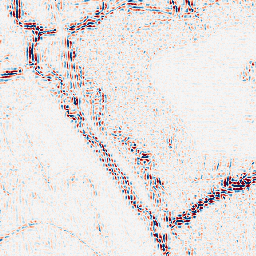
Category: wavelet
Decomposition family: wavelet_dwt
Decomposition parameters: wavelet: sym4
level: 2
Upsampling method: sinc_blackman
Upsampling parameters: scale: 2
kernel_size: 4
Upsampling scale: 2